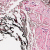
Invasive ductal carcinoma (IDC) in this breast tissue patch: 0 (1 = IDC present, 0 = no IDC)